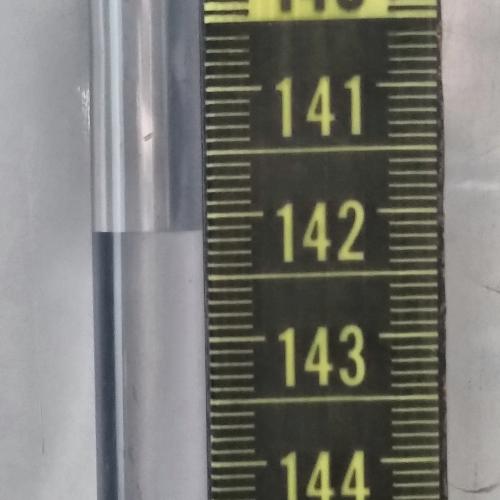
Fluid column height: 142.1 cm